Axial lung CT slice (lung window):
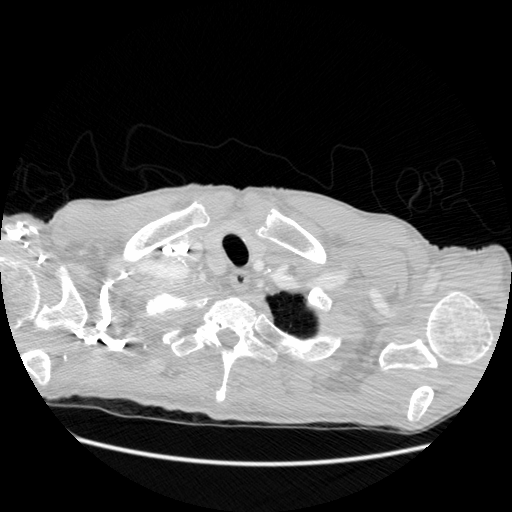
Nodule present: no